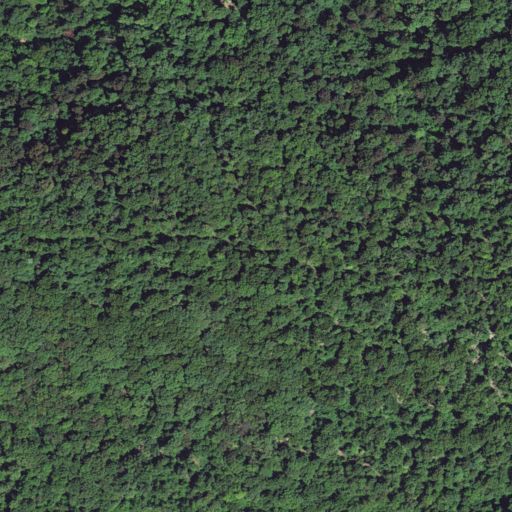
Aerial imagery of mountain in Arkansas named Fort Mountain containing deciduous forest and grassland